Question: I have a bunch of buttons of different sizes in a FlowLayoutPanel. I removed the margins but there seems to be a default grid-style layout. How can I make it so that the buttons all stick together?

I would like to remove the space between "Algebra" and the button above, sticking them as close together as possible.
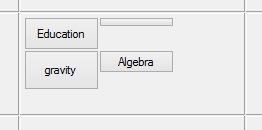
Answer: By default, a FlowLayoutPanel lays outs its controls in rows from left to right, then top to bottom. In your example, the buttons have the same width but different heights, so a gap appears. To remove the gap, you can tell the FlowLayoutPanel to lay out its controls in columns from top to bottom, then left to right:
1. Change the FlowDirection property of the FlowLayoutPanel from LeftToRight to TopDown.
2. Swap the order of the "gravity" button and the unlabeled button to restore the layout in your picture.
3. If the unlabeled button winds up beneath the "gravity" button, set the FlowBreak property of the "gravity" button to True so that the unlabeled button is placed in a new column.